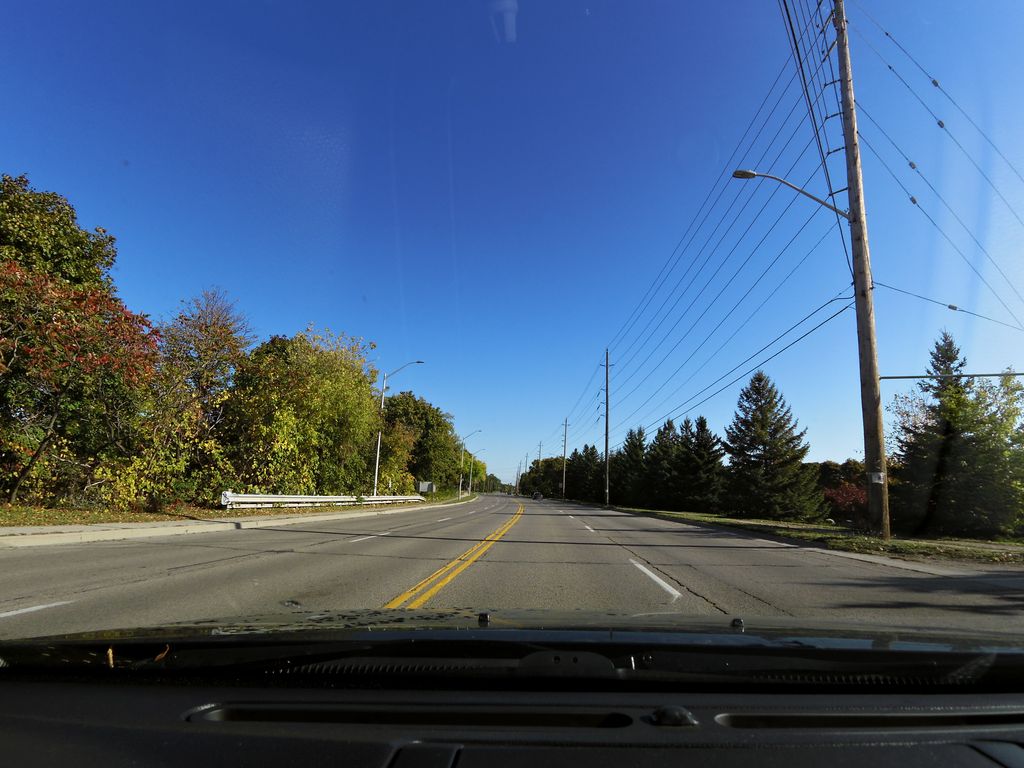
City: hamilton